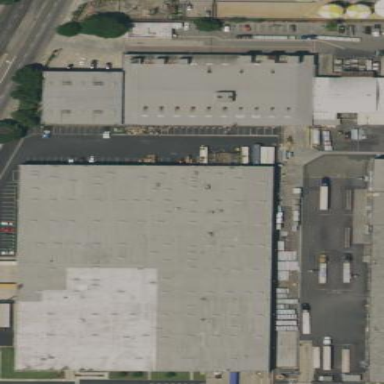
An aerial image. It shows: Industrial warehouse.